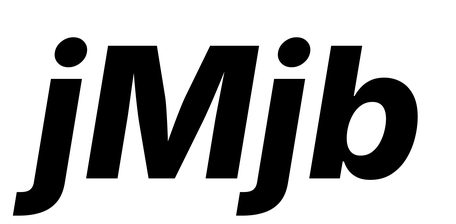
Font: Inter-Italic_ExtraBold_Italic